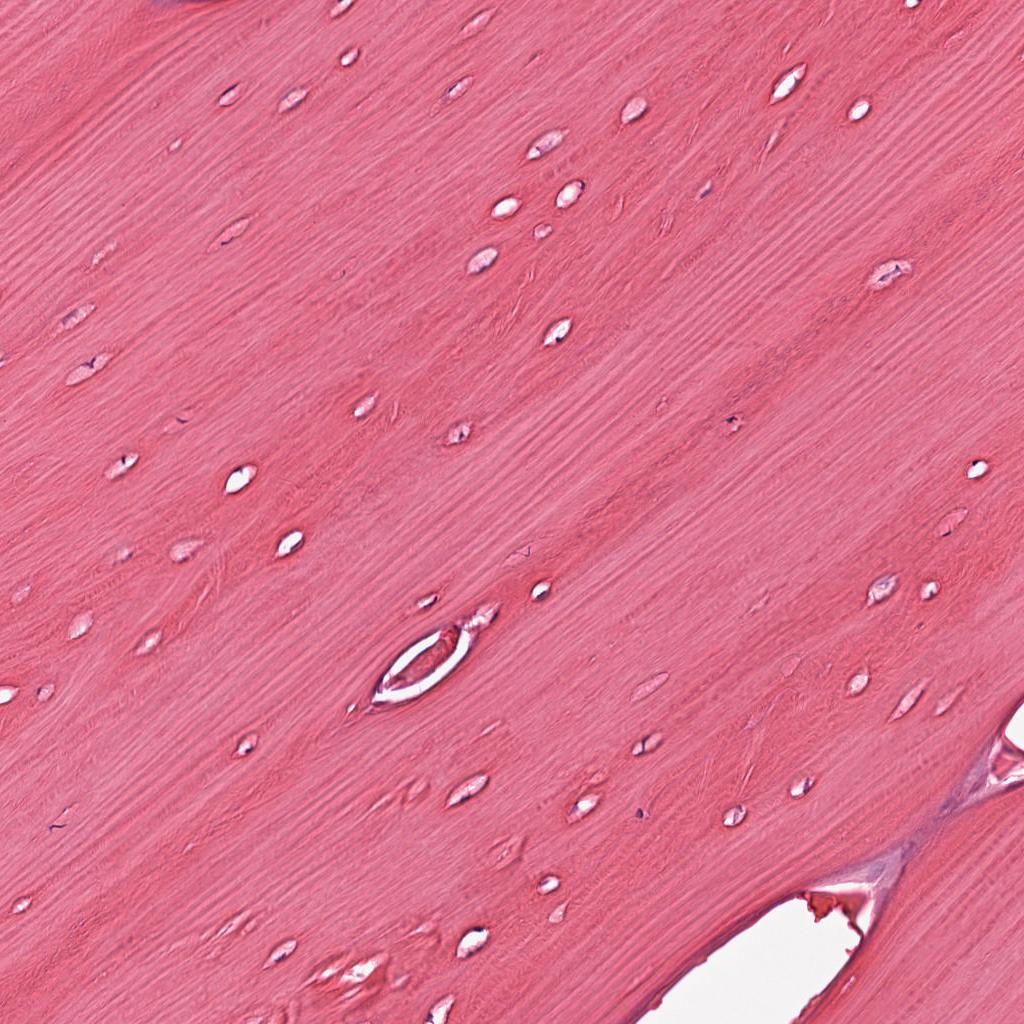
Label: Non-Tumor